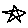
Label: star